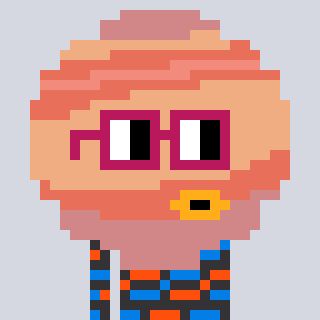
a pixel art character with square dark red glasses, a jupiter-shaped head and a grayscale-colored body on a cool background